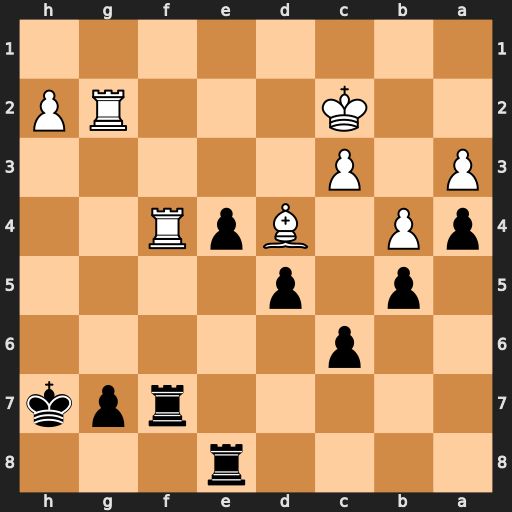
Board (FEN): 4r3/5rpk/2p5/1p1p4/pP1BpR2/P1P5/2K3RP/8
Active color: b
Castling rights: -
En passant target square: -
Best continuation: Rxf4 Rxg7+ Kh6